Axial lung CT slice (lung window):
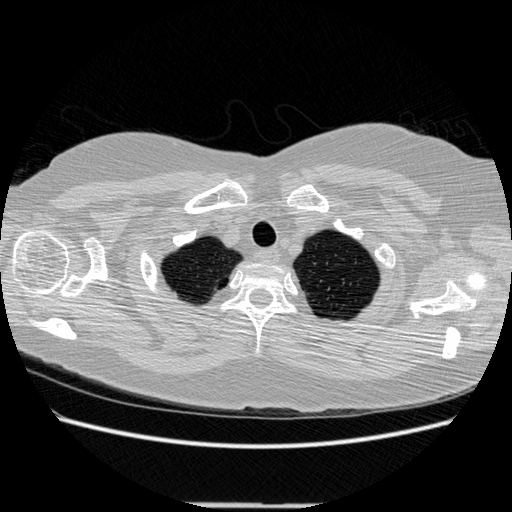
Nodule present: no